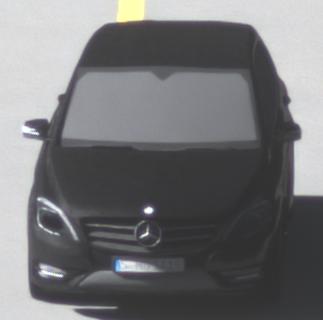
Make: Mercedes-Benz
Model: B 180 BlueEFFICIENCY
Detailed model: B-Class (246)
Model produced from: 2011/11
Model produced until: 2012/10
Doors: 5
Color: black
Road condition: dry road
Daytime: morning or afternoon
Contrast: medium contrast